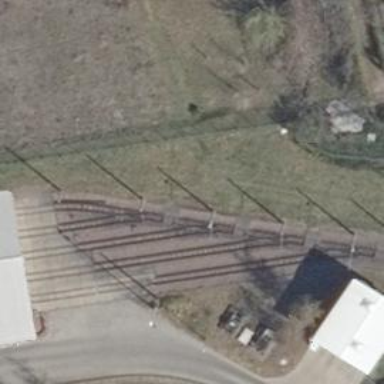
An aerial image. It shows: Railway switch with the turnout on the left side.